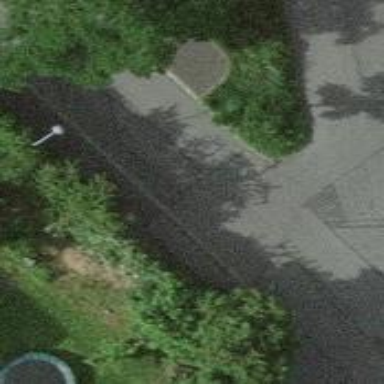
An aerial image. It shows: Residential road with separate asphalt sidewalk.